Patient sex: M
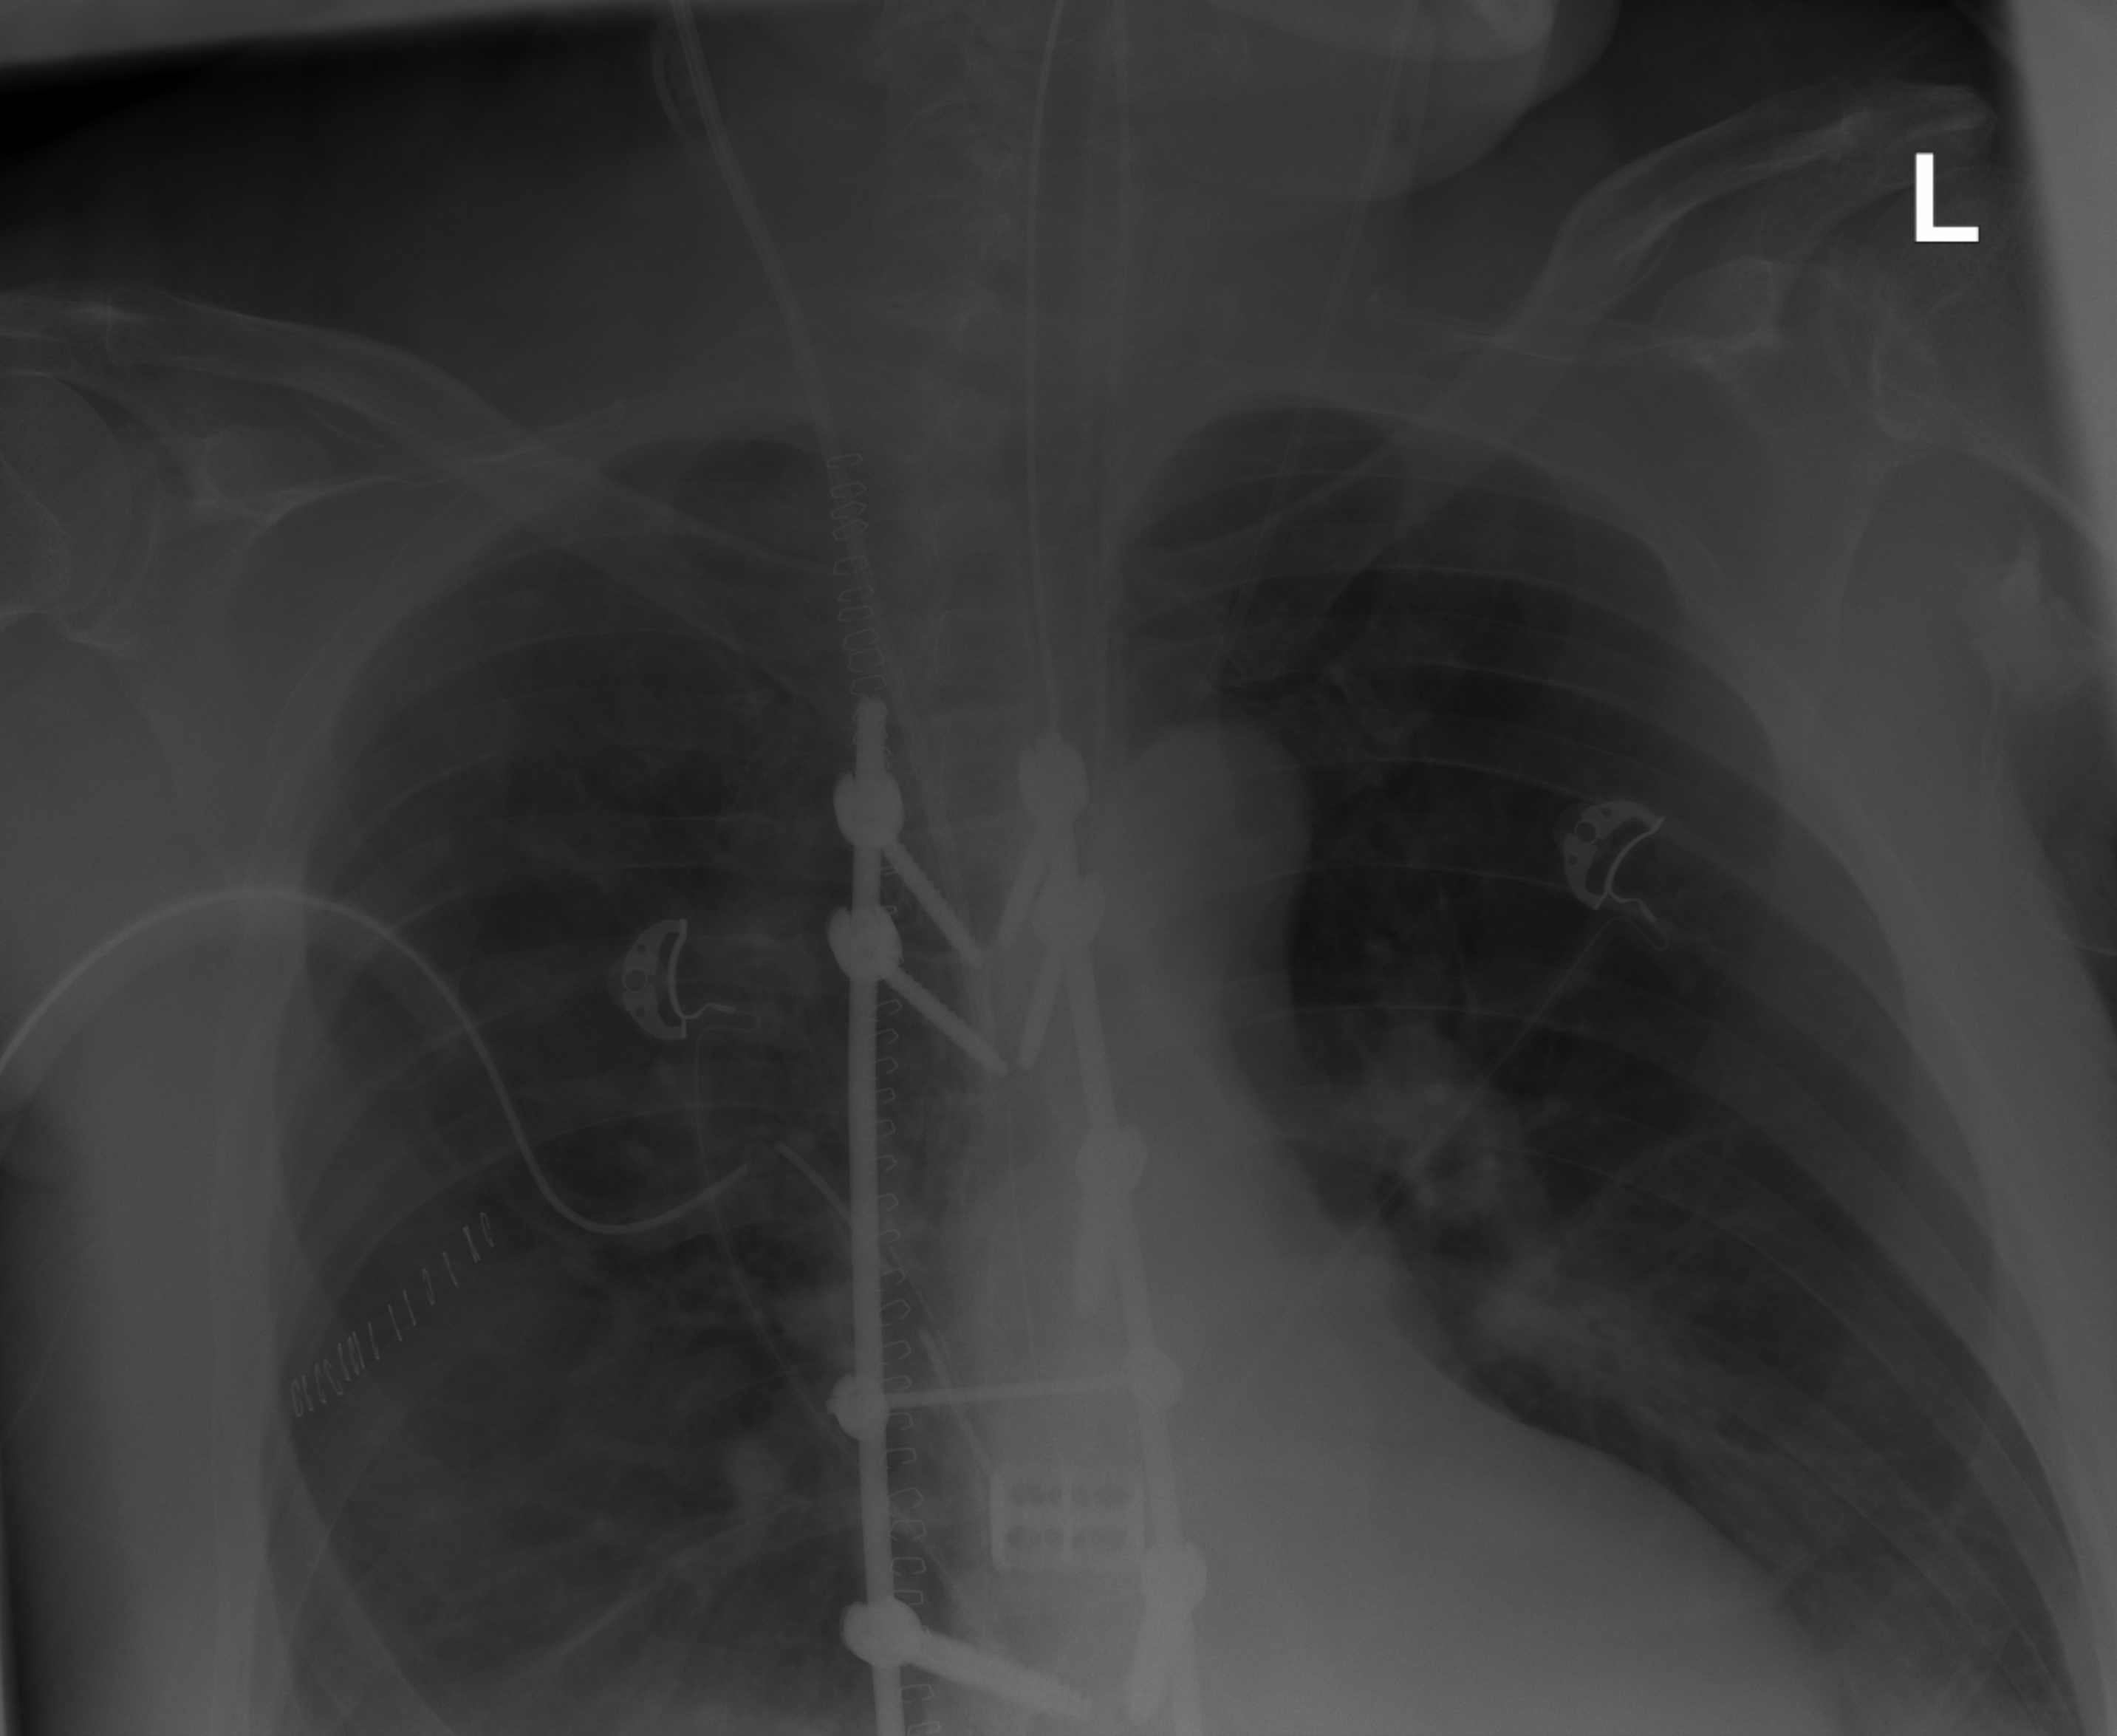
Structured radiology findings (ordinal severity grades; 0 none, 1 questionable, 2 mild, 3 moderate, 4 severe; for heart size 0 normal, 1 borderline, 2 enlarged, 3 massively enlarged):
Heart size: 0
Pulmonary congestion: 0
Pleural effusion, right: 0
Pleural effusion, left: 0
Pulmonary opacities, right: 0
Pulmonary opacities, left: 0
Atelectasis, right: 2
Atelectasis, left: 2